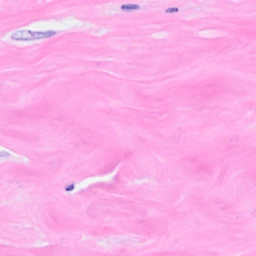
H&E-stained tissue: Breast